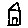
Label: house